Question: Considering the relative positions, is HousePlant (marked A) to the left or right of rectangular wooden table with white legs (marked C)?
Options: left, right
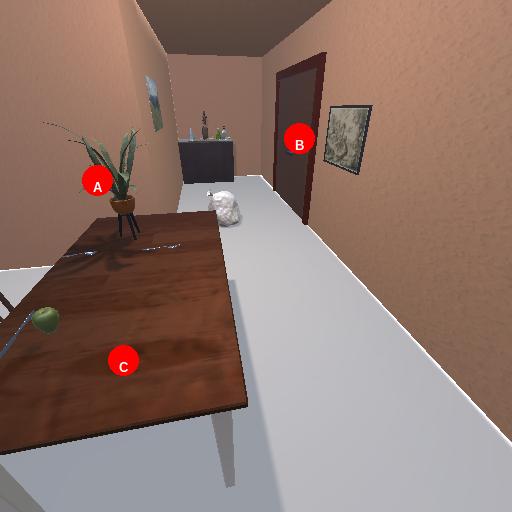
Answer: left